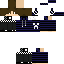
A male human skin with dark skin, wearing brown long hair dressed in a blue hoodie and black pants, featuring a closed mouth.